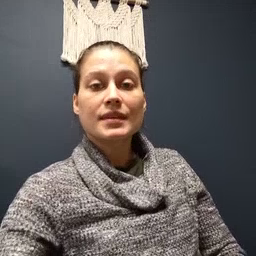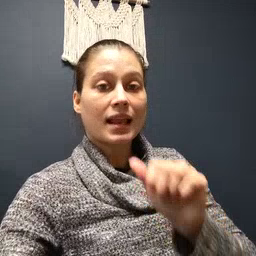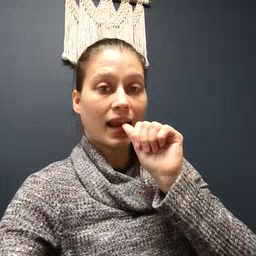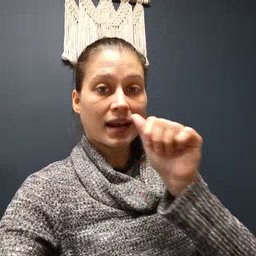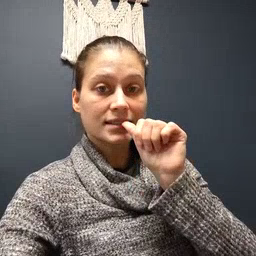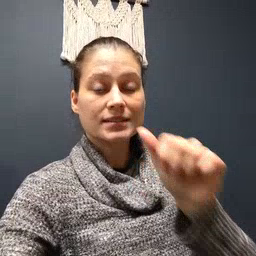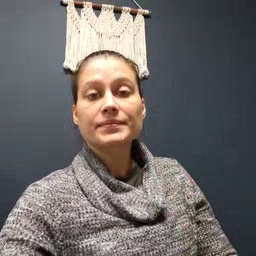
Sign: nuts